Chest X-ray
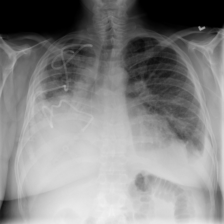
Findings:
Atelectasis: negative
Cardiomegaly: negative
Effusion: positive
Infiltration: positive
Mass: negative
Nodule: negative
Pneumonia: negative
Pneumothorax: negative
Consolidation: negative
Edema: negative
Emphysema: negative
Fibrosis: negative
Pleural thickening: negative
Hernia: negative